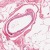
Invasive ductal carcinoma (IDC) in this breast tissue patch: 0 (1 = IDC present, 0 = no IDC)